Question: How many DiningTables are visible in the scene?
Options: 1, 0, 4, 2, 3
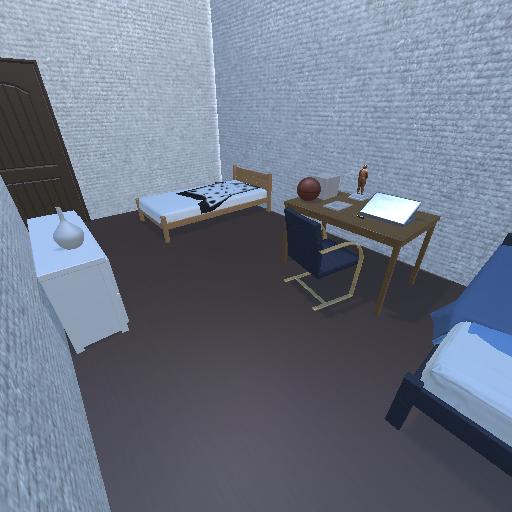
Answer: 1